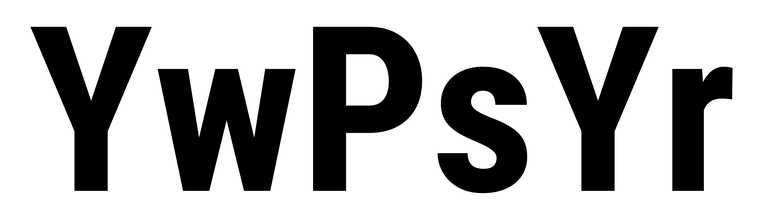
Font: Roboto_Condensed_Bold